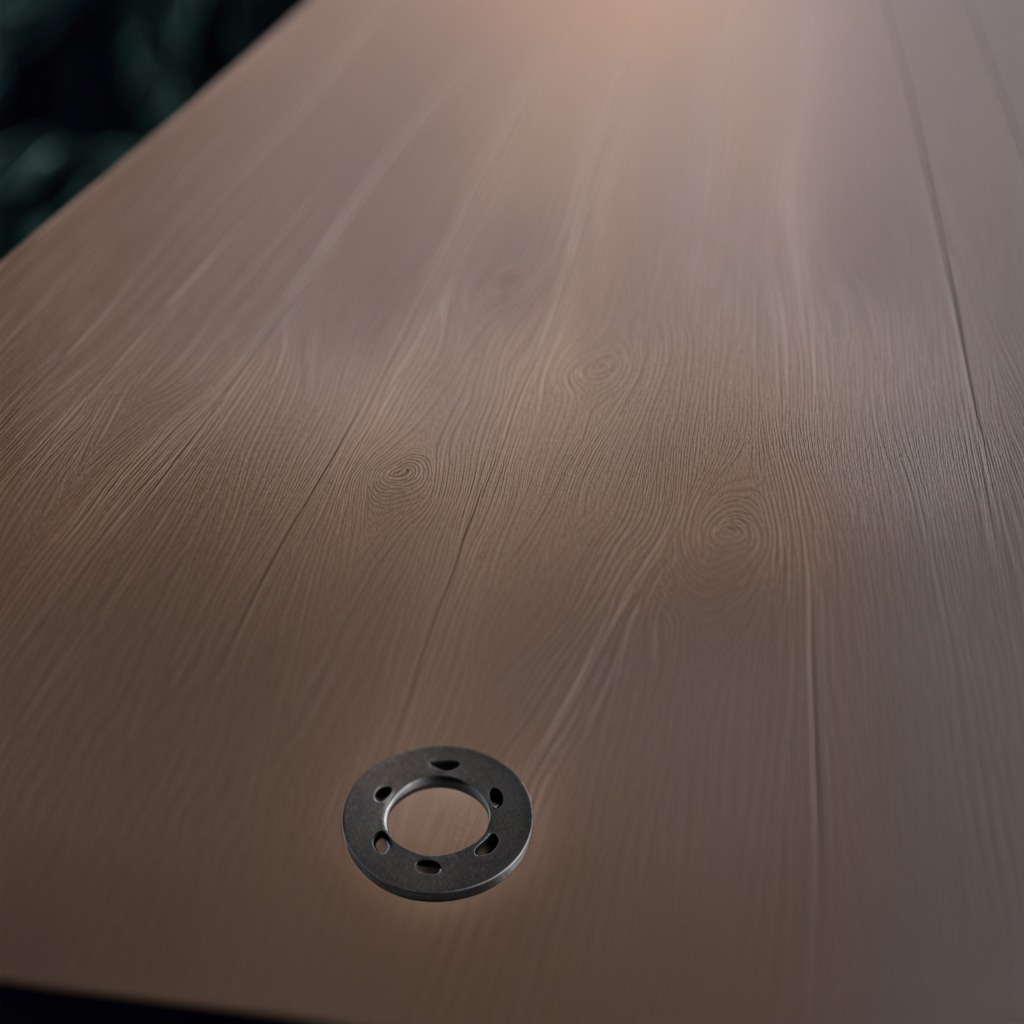
A flat metal washer lies on the old table in a small garage at twilight.